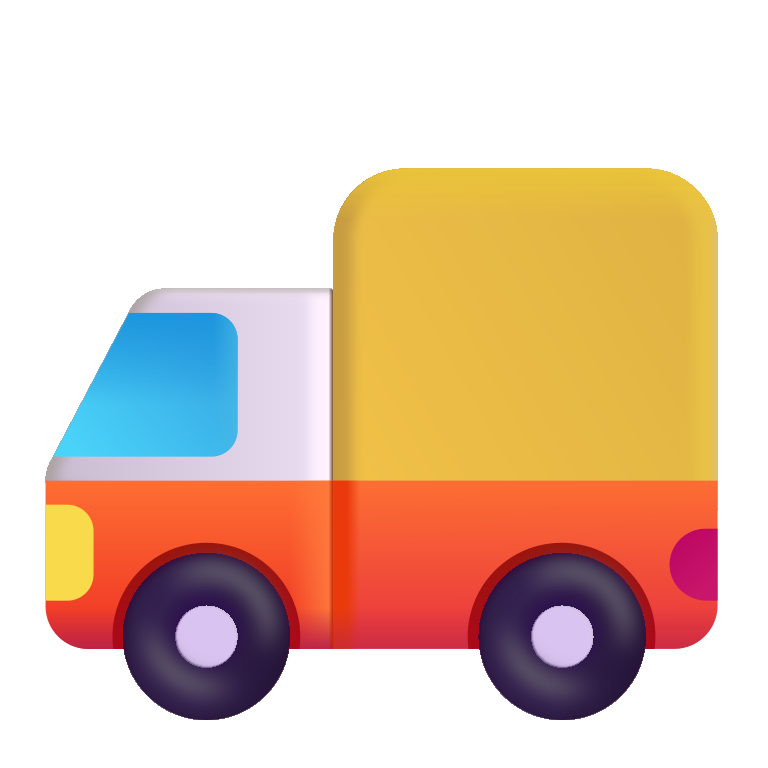
delivery truck color